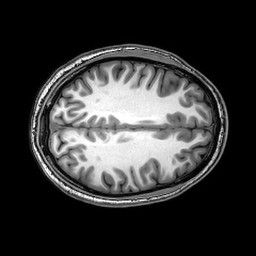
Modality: T1w
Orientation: axial
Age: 22
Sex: male
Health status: healthy
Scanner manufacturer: philips
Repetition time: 0.008247 s
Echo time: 0.00379 s